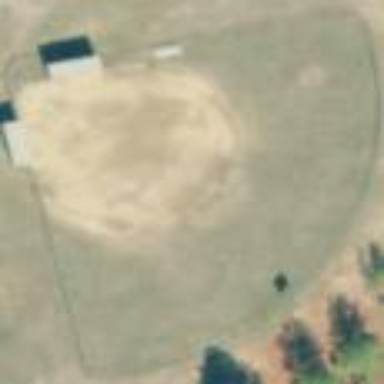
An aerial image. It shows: Baseball pitch for leisure and sports activities.